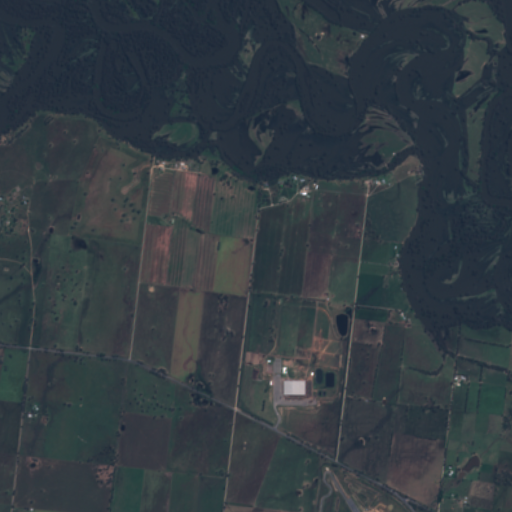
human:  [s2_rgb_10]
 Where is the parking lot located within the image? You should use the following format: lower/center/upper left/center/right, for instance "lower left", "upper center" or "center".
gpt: The parking lot is located in the lower center of the image.
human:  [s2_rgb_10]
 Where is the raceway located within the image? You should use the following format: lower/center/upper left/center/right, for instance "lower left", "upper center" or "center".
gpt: The raceway is located in the lower right of the image.
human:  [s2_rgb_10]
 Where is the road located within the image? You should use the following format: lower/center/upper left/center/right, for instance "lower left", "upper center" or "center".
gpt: There is no road in the image.